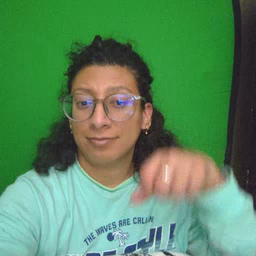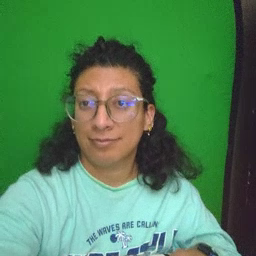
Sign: sleepy